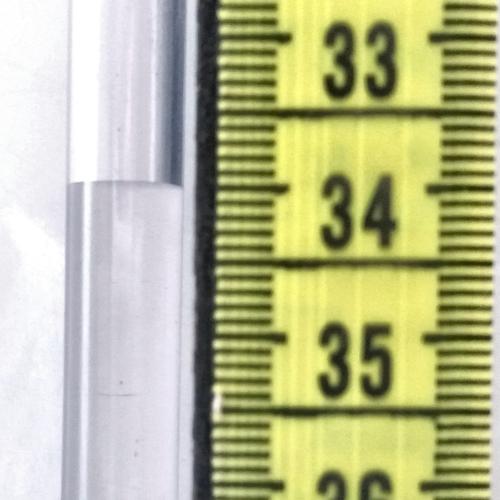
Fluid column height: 34.0 cm